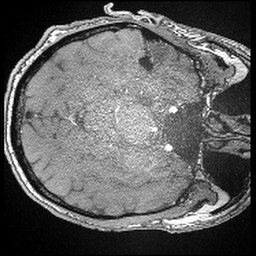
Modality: angio
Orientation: axial
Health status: ill
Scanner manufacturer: siemens
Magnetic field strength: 3 T
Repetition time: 0.021 s
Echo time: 0.00343 s